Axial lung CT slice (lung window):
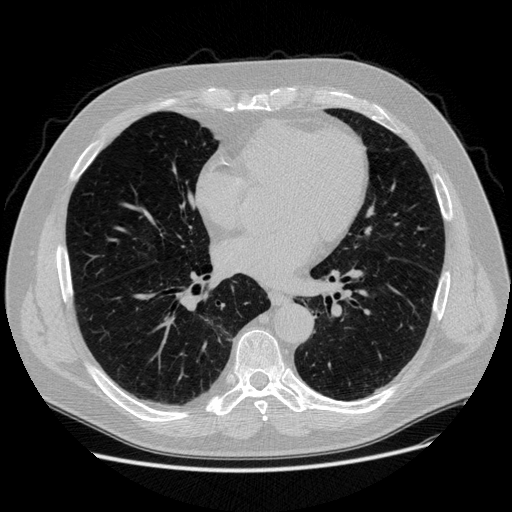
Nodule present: no